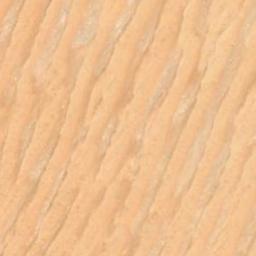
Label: desert